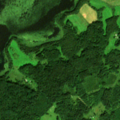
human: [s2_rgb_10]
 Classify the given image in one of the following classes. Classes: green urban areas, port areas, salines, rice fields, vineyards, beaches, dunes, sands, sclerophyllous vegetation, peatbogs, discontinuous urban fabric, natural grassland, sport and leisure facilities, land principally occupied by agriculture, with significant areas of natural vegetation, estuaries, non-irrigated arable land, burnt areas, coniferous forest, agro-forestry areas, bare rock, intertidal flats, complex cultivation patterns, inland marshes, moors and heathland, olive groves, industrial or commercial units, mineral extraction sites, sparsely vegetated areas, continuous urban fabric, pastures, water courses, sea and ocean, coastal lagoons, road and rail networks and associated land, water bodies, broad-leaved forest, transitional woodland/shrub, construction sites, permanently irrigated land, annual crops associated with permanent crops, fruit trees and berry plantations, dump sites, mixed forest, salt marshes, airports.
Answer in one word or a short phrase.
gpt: pastures, land principally occupied by agriculture, with significant areas of natural vegetation, mixed forest, transitional woodland/shrub, water bodies